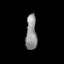
Tissue: skin
Cell type: Epithelial cells
Senescence score: 0.7184
Nuclear area (px): 378
Mean DAPI intensity: 143.68